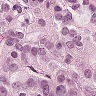
Metastatic tissue present: yes